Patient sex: M
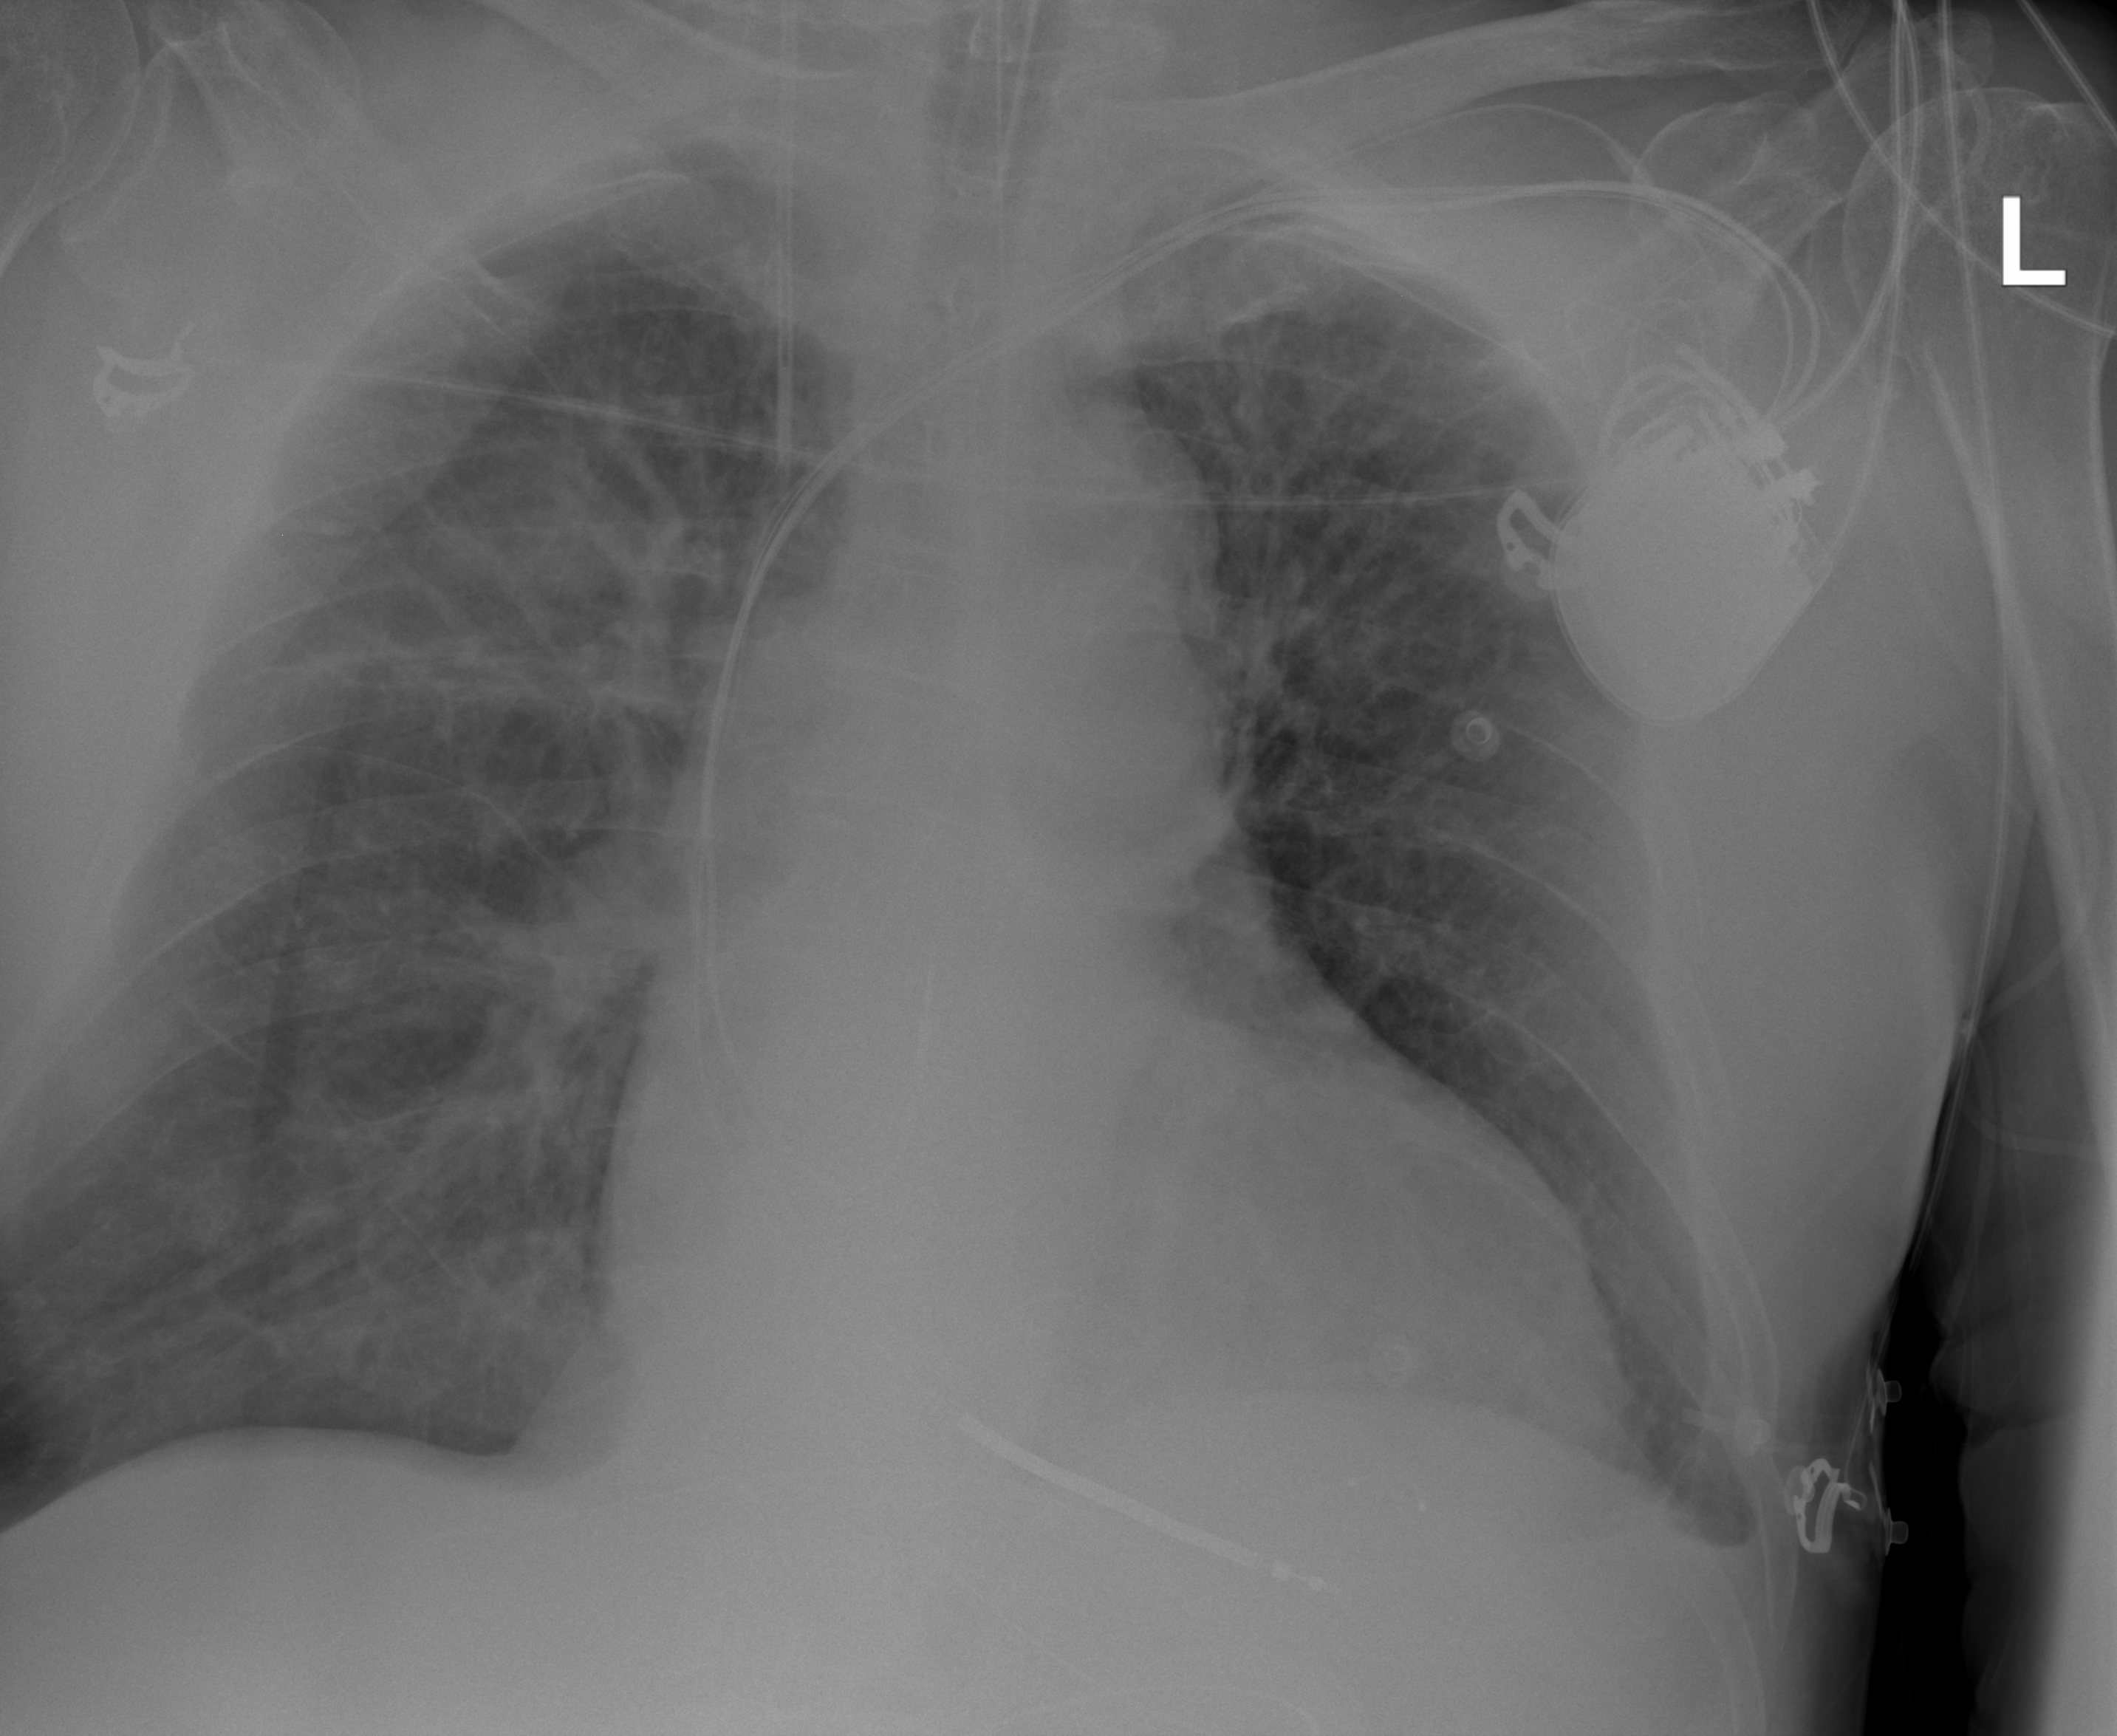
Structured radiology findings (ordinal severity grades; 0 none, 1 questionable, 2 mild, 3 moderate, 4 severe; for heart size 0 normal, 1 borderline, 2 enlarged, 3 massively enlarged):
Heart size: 2
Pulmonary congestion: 2
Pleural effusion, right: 2
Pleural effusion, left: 1
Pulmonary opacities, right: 0
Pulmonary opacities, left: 0
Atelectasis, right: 2
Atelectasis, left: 0